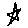
Label: star